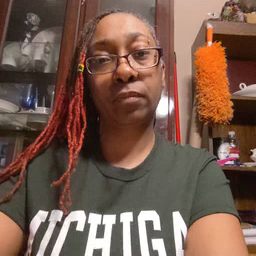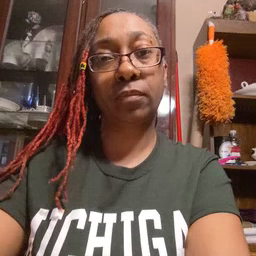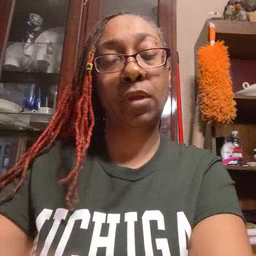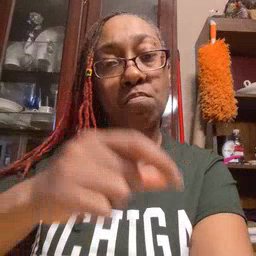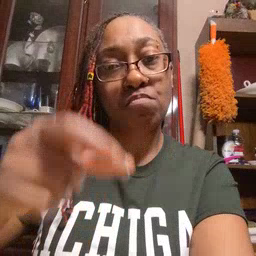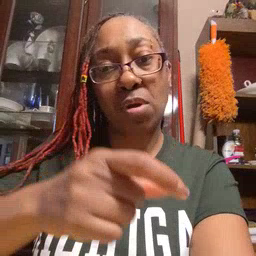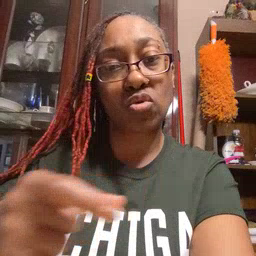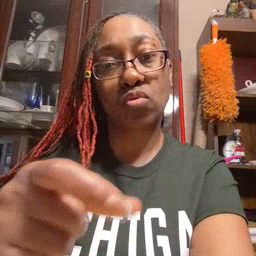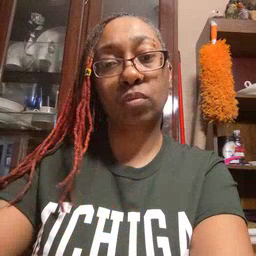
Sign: puzzle